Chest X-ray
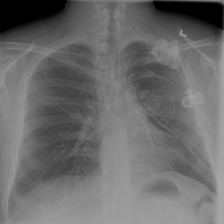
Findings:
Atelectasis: negative
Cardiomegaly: negative
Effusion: negative
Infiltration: negative
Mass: negative
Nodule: negative
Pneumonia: negative
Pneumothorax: negative
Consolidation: negative
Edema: negative
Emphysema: negative
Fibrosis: negative
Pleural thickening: negative
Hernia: negative